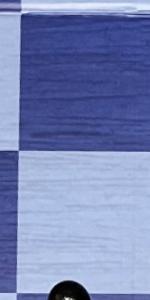
Label: Empty